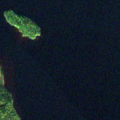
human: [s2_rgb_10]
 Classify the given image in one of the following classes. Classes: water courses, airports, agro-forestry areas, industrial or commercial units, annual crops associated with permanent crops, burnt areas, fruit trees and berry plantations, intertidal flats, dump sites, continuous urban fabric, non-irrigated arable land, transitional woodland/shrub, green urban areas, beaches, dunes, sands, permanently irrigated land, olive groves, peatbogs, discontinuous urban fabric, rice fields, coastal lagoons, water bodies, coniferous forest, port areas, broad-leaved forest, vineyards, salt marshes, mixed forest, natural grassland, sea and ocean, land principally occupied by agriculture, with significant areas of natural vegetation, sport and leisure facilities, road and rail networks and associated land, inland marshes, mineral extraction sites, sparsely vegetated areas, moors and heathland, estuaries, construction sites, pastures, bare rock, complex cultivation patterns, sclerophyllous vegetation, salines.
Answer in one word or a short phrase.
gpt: mixed forest, water bodies